Aerial crown-view tile of a tropical tree (Barro Colorado Island, Panama), acquired 20240918:
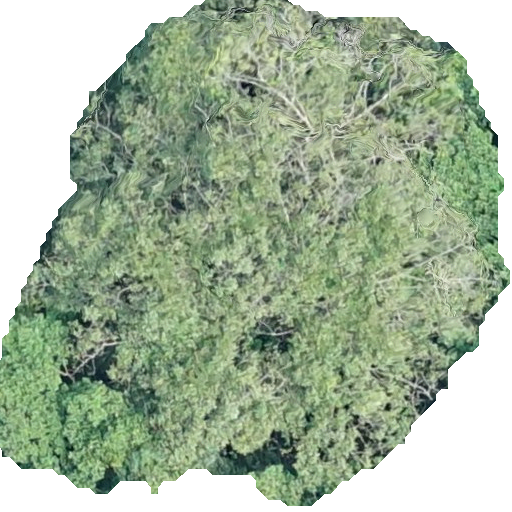
Species: Andira inermis
GBIF accepted scientific name: Andira inermis
Crown area: 303.71 m²